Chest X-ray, PA view. Patient: 32 years old, sex M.
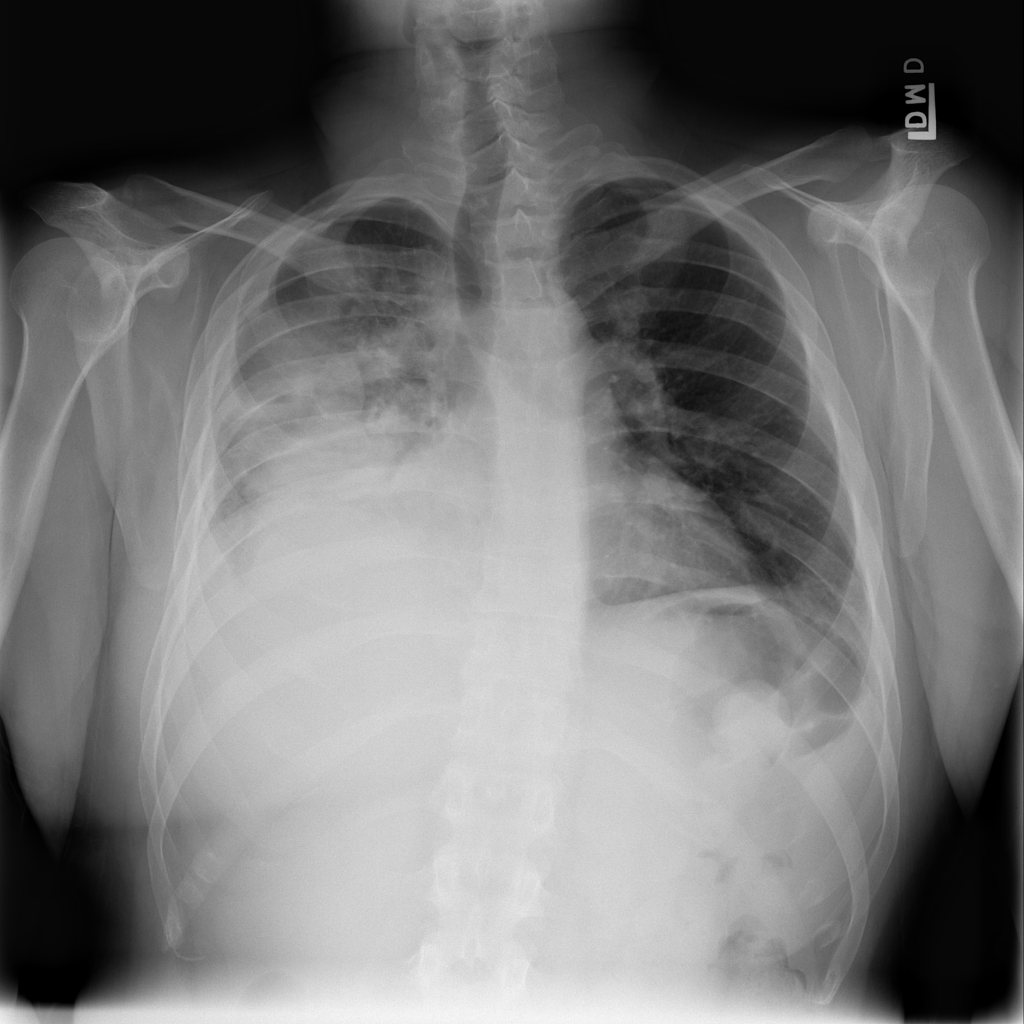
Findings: Atelectasis, Consolidation, Infiltration